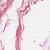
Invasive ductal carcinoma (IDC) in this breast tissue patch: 0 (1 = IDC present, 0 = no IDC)